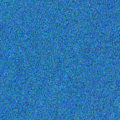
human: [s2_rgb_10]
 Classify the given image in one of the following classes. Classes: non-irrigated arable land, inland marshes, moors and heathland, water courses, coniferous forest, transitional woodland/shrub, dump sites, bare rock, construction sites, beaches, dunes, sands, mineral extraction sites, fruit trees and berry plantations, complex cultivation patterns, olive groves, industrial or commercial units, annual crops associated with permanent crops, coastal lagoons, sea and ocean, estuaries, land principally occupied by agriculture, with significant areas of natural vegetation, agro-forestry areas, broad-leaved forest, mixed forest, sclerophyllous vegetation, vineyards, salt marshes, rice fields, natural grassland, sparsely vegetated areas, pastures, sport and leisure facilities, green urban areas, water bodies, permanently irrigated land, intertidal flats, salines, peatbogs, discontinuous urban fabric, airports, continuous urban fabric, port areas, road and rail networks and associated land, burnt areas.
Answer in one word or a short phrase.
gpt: sea and ocean